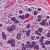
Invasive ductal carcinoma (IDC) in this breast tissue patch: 0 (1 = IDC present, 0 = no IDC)